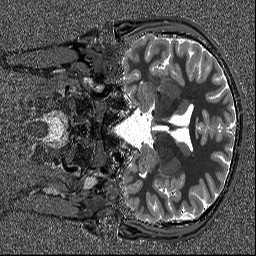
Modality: T1map
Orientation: coronal
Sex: male